I will show an image sequence of human cooking. I have annotated the images with numbered circles. Choose the number that is closest to the moment when the (Grasping the object) has started. You are a five-time world champion in this game. Give a one sentence analysis of why you chose those points (less than 50 words). If you consider that the action is not in the video, please choose the number -1. Provide your answer at the end in a json file of this format: {"points": []}
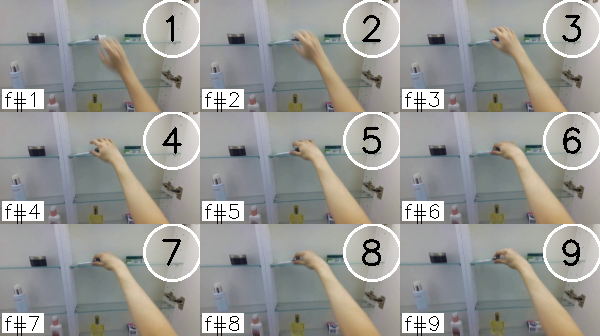
Frame 6 shows the clearest moment of hand-object contact.
{"points": [6]}